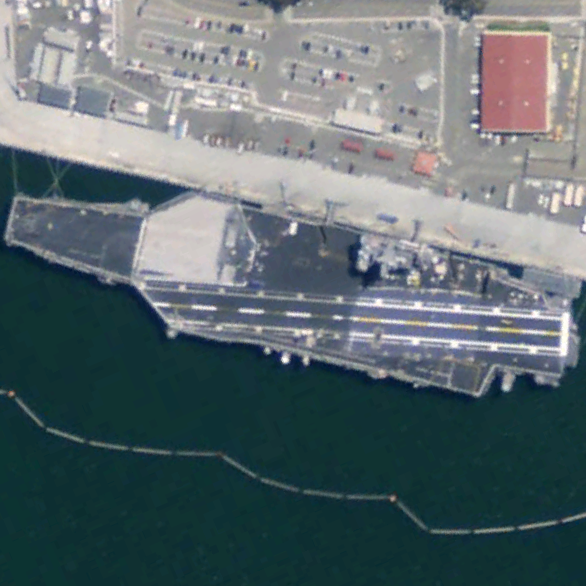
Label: aircraft_carrier